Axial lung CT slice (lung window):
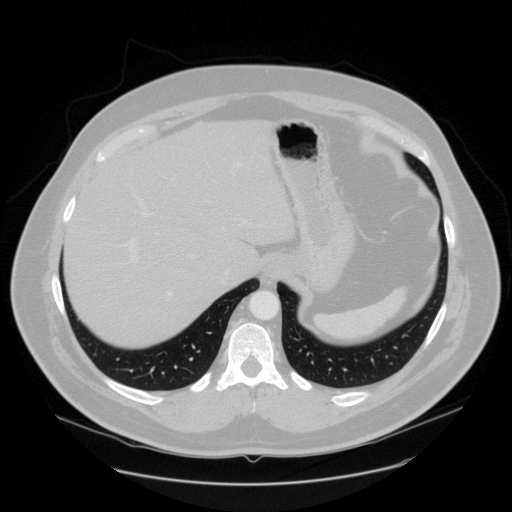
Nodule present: no